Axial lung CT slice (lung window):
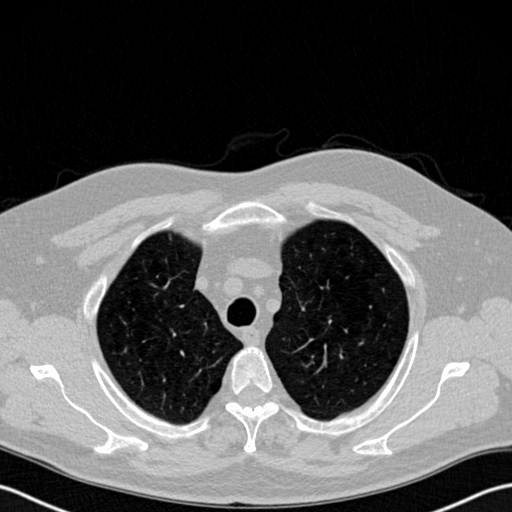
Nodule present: no